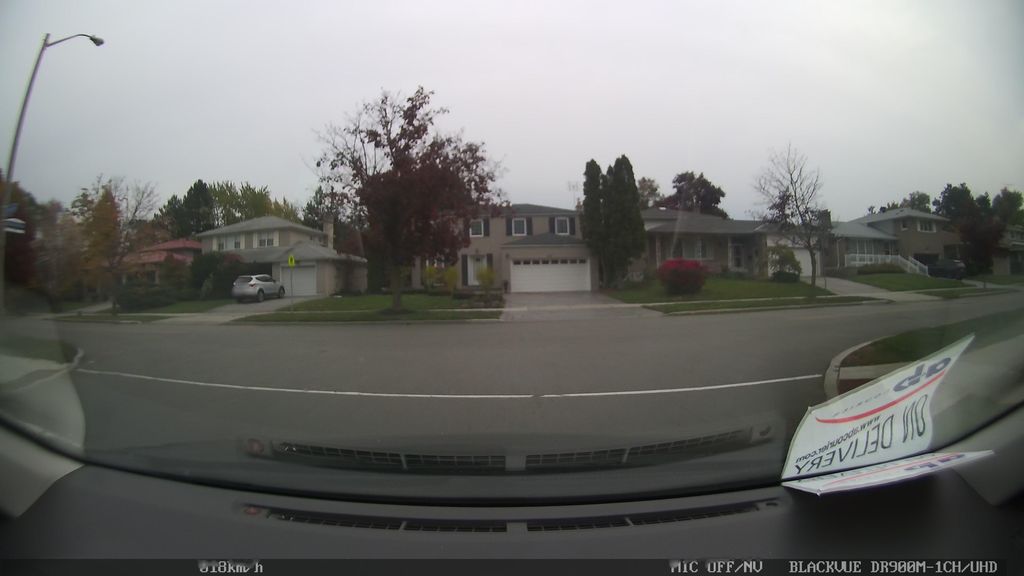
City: toronto